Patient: sex M, age 81
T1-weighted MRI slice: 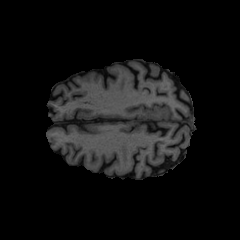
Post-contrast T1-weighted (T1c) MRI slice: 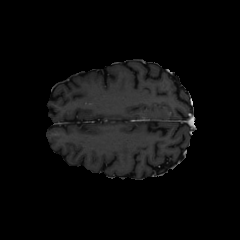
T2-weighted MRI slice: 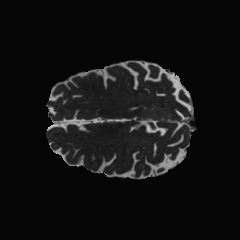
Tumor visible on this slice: yes
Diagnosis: Glioblastoma, IDH-wildtype
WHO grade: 4